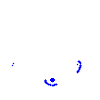
Particle: kaon